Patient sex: M
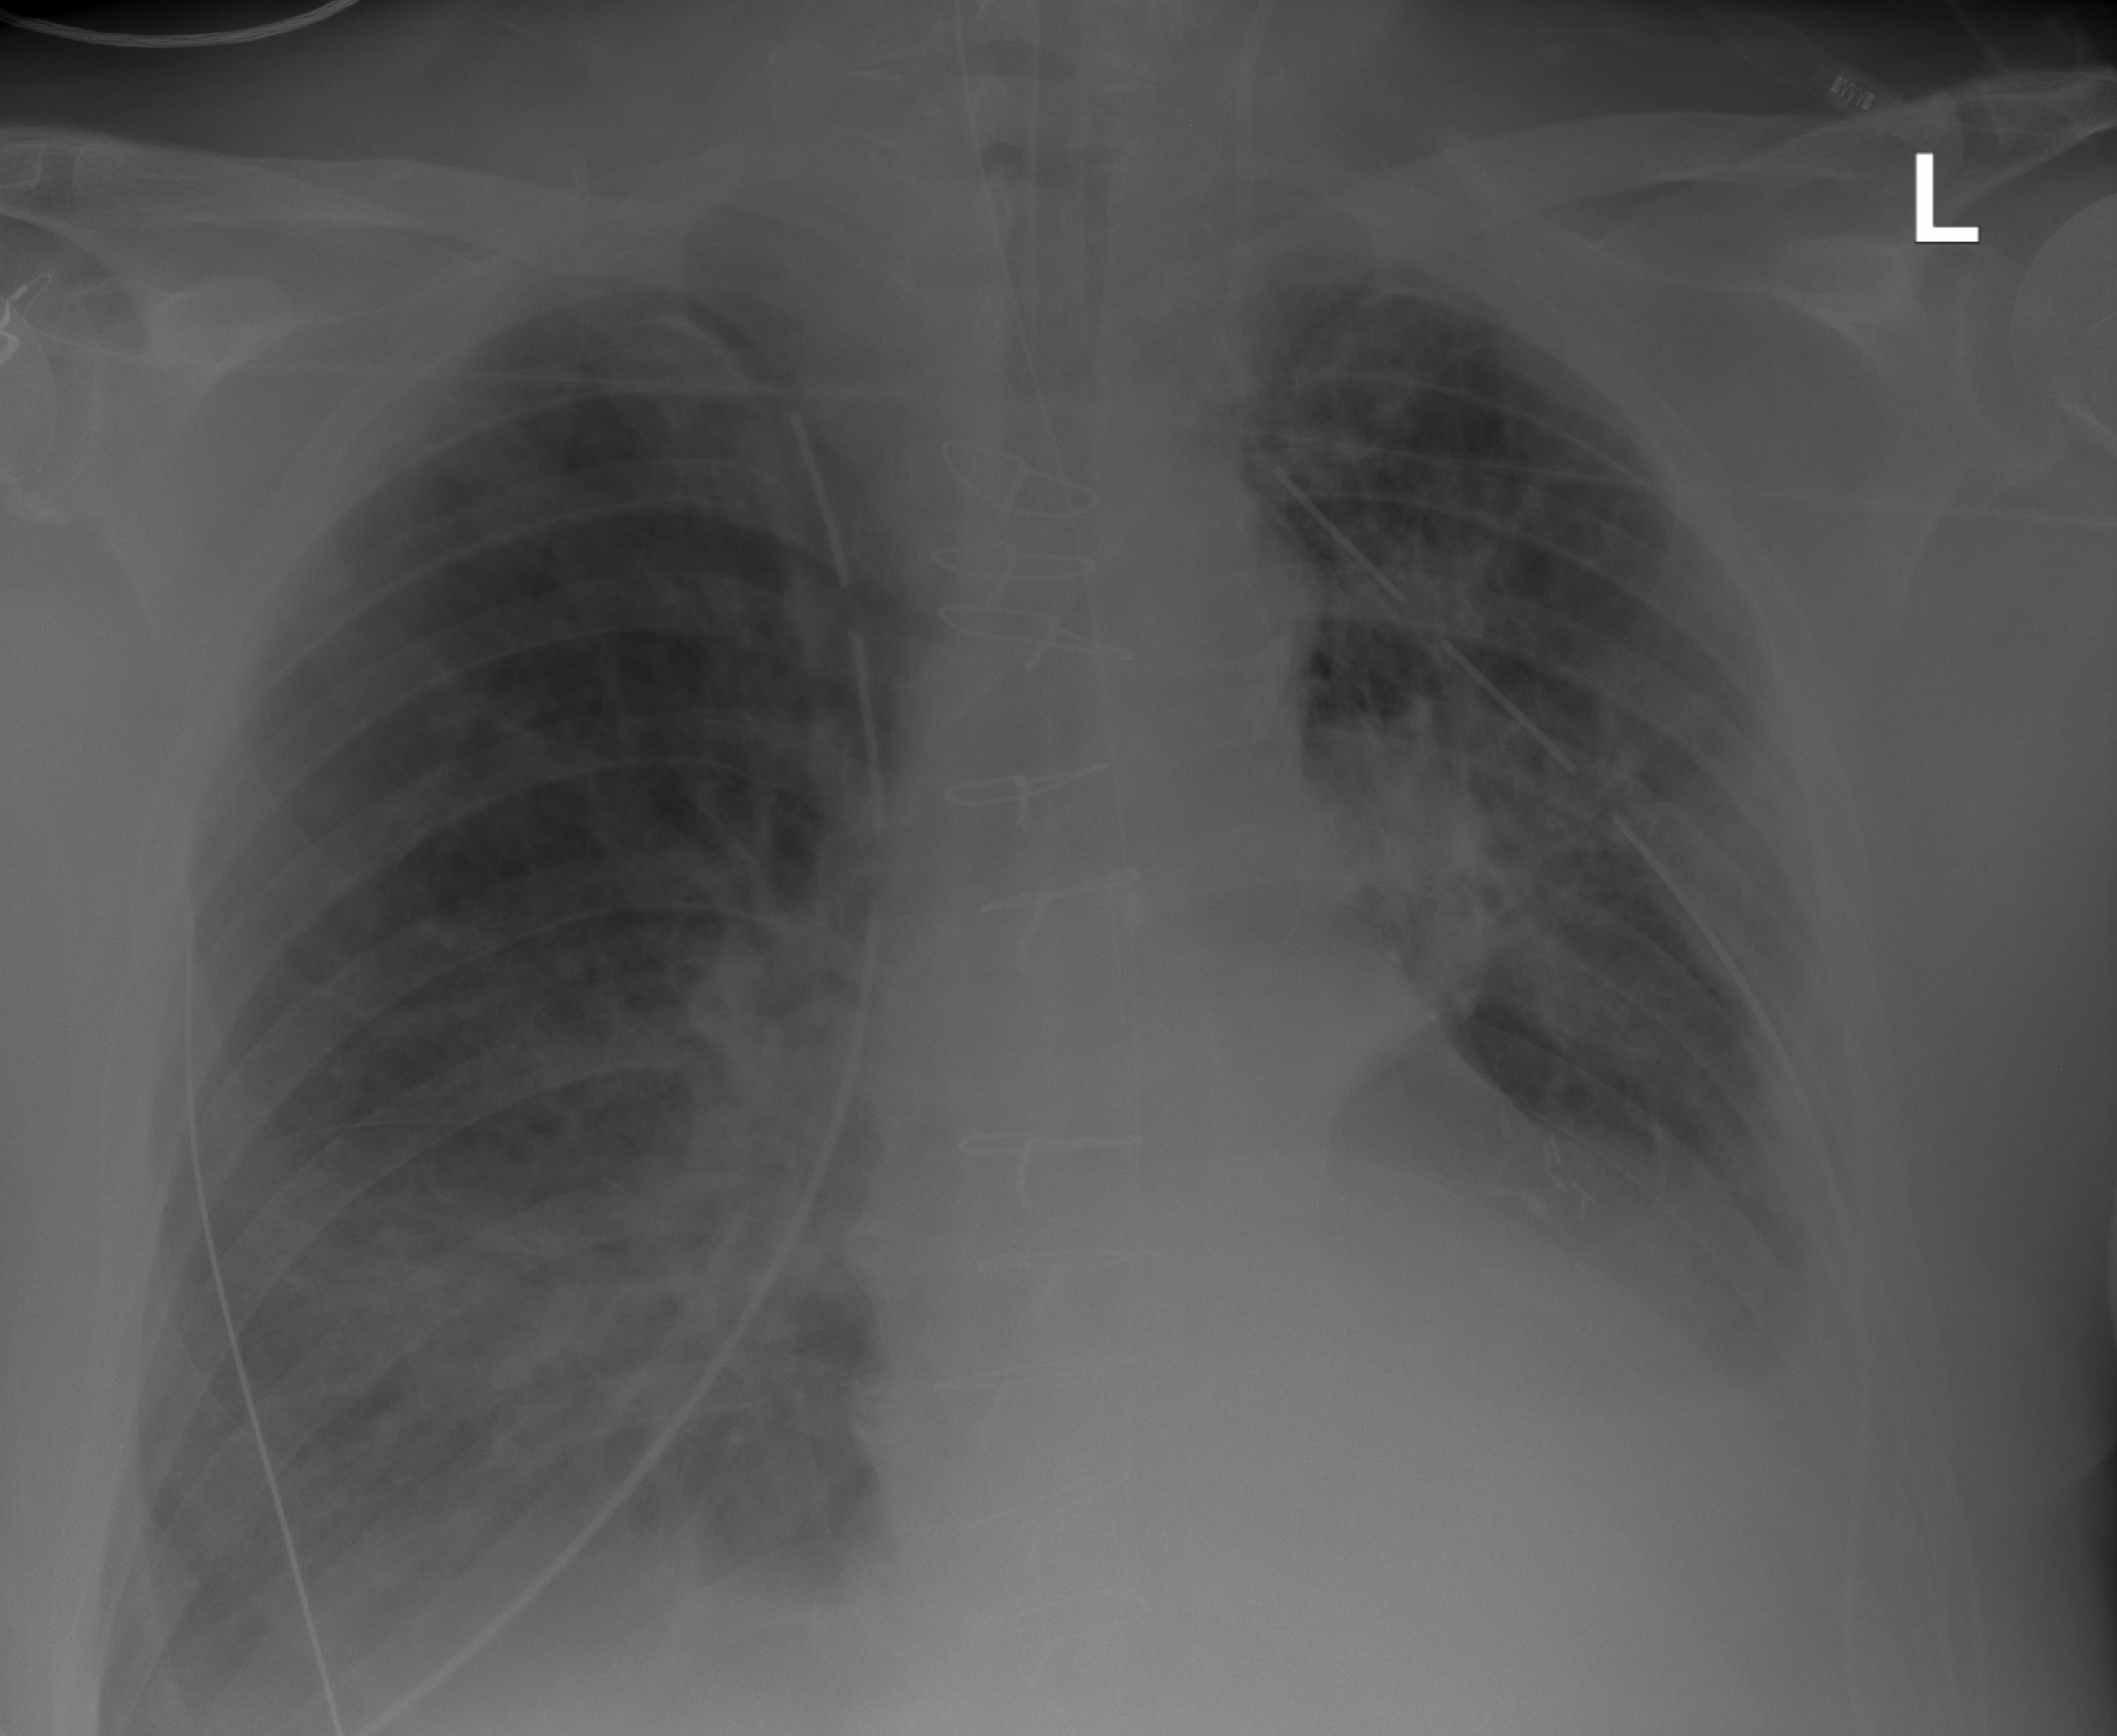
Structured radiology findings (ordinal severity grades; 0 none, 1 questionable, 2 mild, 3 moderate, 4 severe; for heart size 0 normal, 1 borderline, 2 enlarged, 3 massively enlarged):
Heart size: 0
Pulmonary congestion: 2
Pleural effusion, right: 0
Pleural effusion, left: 2
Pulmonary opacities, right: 0
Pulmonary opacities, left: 2
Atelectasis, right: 2
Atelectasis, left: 2